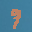
Label: 9